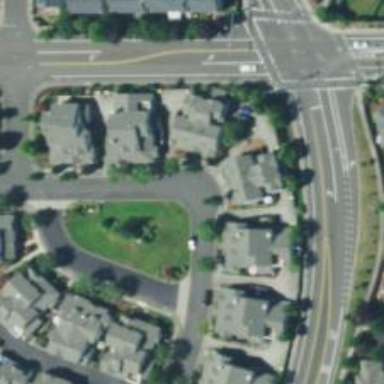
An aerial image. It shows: Residential road with asphalt surface and sidewalk on the left.